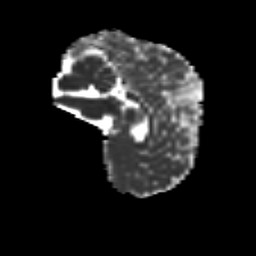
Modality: MD
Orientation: sagittal
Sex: male
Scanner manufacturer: siemens
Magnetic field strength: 3 T
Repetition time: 5 s
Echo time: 0.071 s